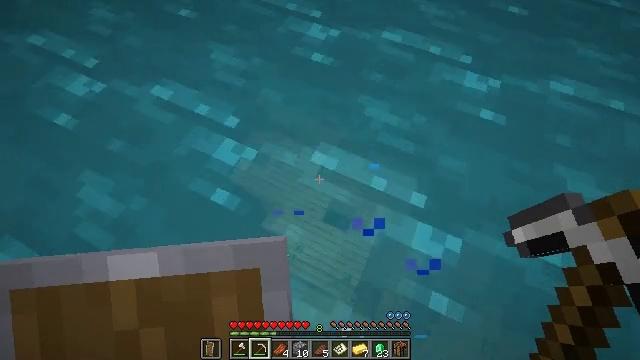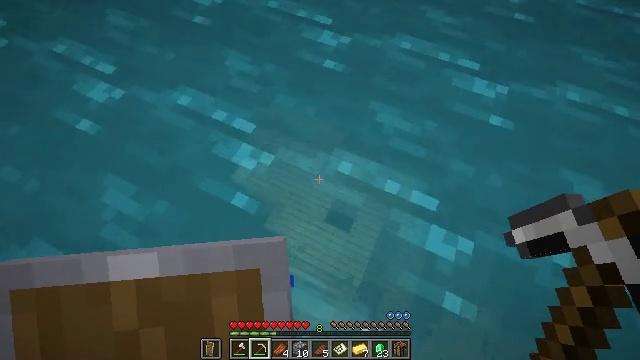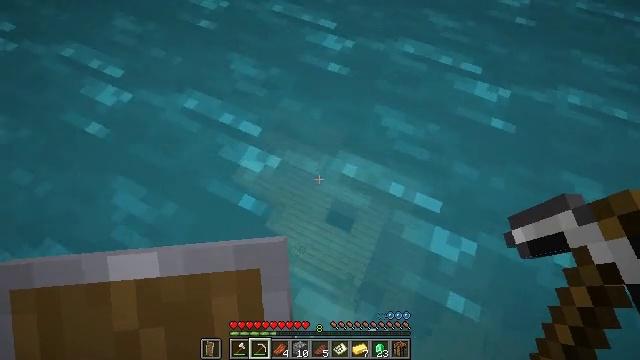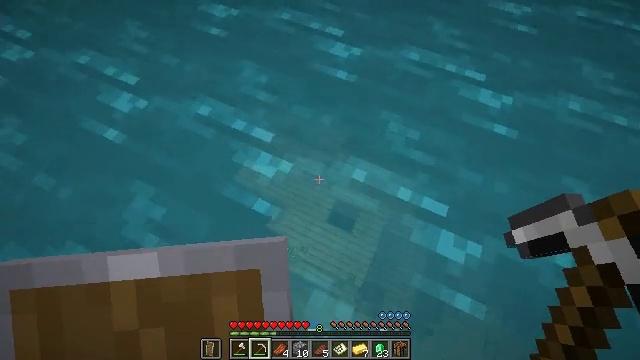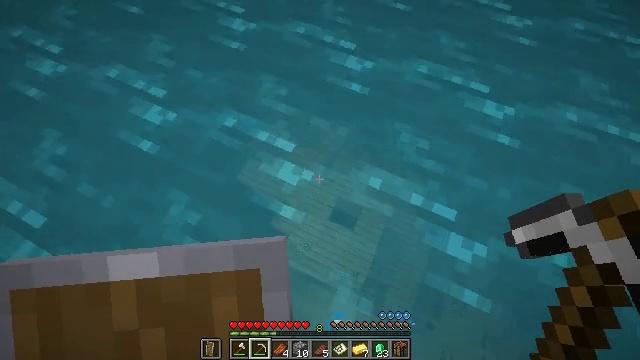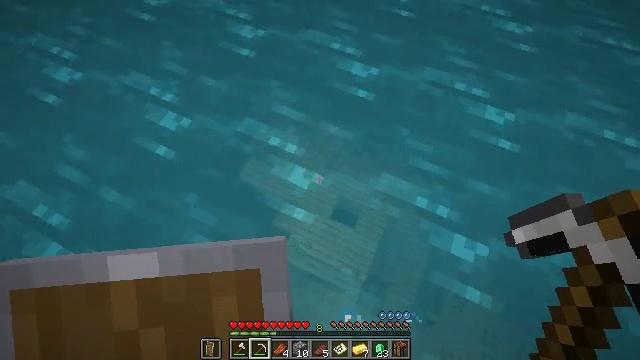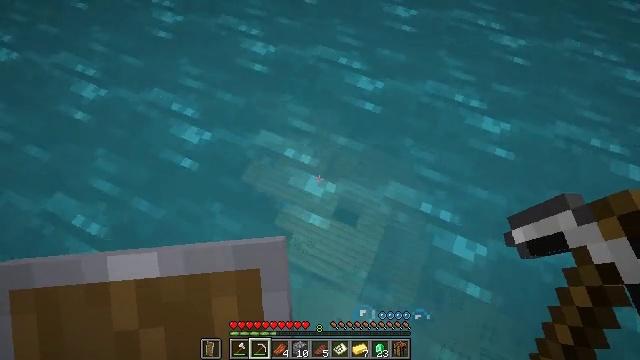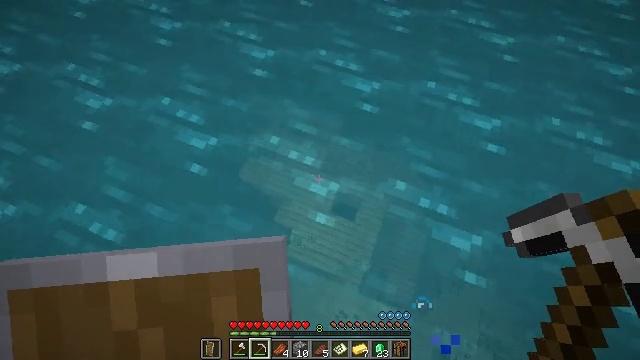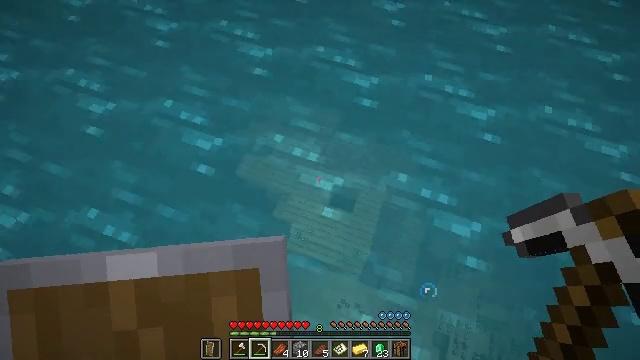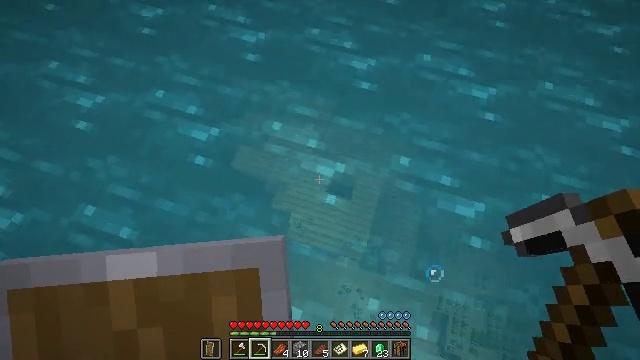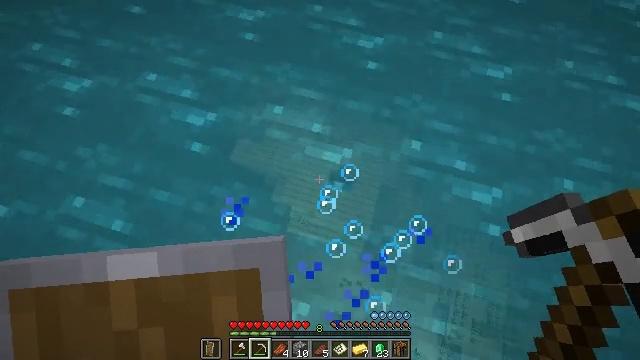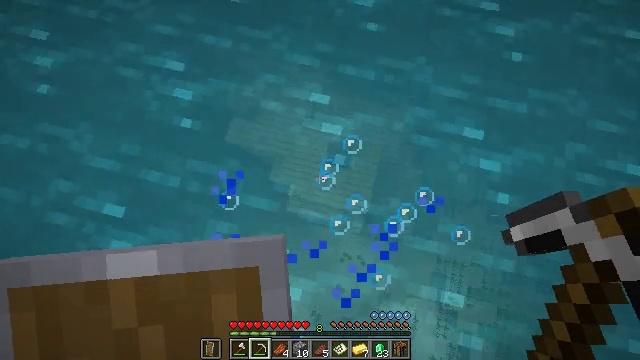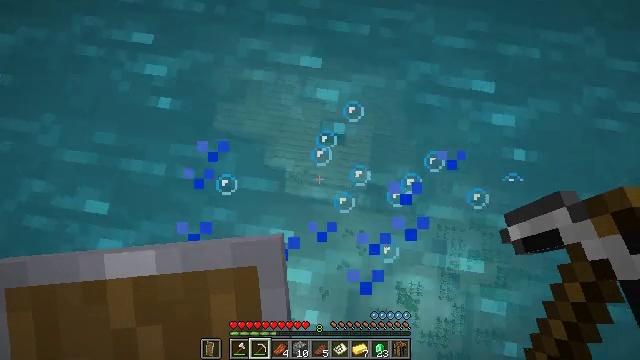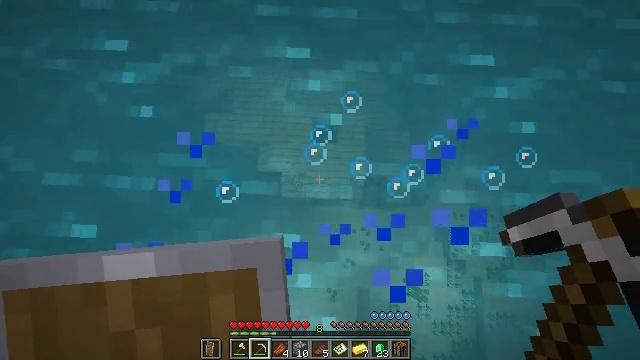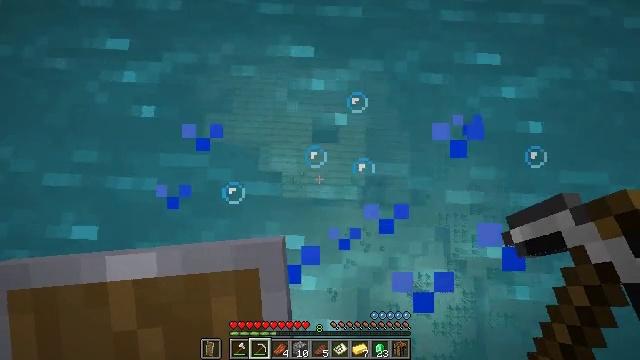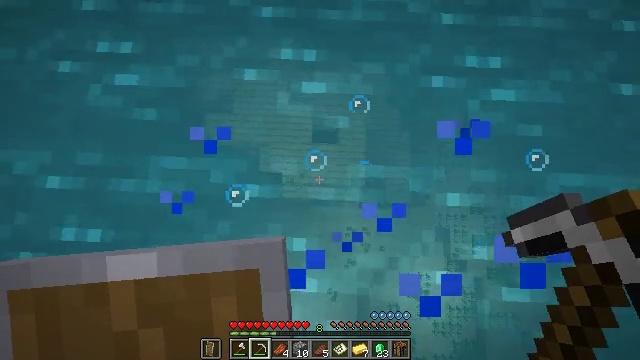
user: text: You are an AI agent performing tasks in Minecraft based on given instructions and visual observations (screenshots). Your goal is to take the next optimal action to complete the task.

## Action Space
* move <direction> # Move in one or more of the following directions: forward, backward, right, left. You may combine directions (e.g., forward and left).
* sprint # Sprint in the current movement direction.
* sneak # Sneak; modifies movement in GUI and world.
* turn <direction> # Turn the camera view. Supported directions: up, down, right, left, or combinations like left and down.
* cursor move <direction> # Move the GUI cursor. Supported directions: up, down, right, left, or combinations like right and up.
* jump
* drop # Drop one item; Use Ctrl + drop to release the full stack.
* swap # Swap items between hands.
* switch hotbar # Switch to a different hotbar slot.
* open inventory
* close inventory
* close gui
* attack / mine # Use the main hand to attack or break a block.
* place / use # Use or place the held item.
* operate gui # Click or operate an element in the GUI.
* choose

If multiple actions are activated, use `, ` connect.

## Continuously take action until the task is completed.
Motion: motion action
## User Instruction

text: Drop a filled map.
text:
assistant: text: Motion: move left, jump
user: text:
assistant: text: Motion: move left, jump
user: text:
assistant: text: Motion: move left, jump
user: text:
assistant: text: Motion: move left, jump
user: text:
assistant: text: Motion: move left, jump
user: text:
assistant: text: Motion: jump
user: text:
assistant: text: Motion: turn right and down, jump
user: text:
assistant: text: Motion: turn right and down, jump
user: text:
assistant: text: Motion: turn right and down, jump
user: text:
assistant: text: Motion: turn down, jump
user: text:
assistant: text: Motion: turn right and down, jump
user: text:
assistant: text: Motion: turn right and down, jump
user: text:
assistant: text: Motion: turn right, jump
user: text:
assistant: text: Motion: move forward, jump
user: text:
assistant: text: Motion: move forward, jump
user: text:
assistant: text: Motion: move forward, jump
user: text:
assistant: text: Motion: jump
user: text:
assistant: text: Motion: jump
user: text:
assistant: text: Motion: turn left and up, jump
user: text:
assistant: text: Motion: jump
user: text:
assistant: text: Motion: jump
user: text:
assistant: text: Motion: turn right and down, jump
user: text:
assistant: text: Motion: turn right and down, jump
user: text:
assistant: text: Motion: turn right and down, jump
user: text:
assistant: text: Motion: turn right and down, jump
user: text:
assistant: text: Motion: turn right, jump
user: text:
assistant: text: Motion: turn right, jump
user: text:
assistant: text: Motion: turn right, jump
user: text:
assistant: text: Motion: jump
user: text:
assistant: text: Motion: jump